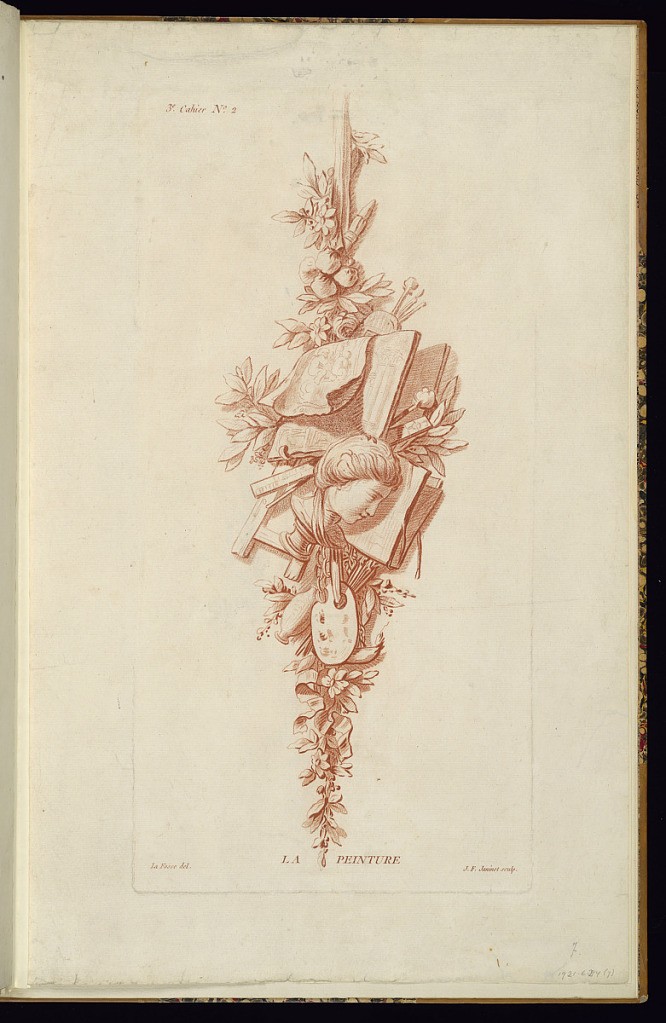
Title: LA PEINTURE
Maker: Jean-Charles Delafosse, French, 1734 – 1789
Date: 1772–77
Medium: Crayon-manner etching in red ink on laid paper
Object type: Print
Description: Design for an ornamental hanging trophy featuring objects associated with painting and the arts. The objects include ribbons, flowers, laurel leaves, graphite, rulers, sheets of paper with drawings or prints, a female bust, vase, palette with paintbrushes, portfolio, and an easel. The plate is titled, numbered, and signed.